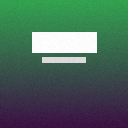
Screen state: on